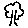
Label: tree